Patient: sex M, age 60
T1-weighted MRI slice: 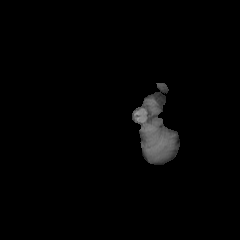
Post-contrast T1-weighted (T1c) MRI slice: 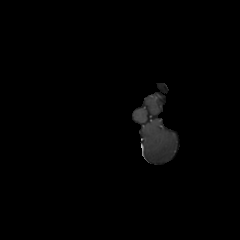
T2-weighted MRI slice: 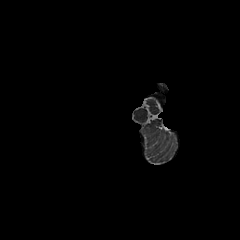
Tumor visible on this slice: no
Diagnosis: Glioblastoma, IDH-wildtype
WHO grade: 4